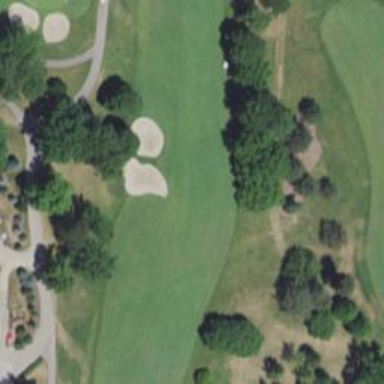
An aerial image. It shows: View of golf hole.